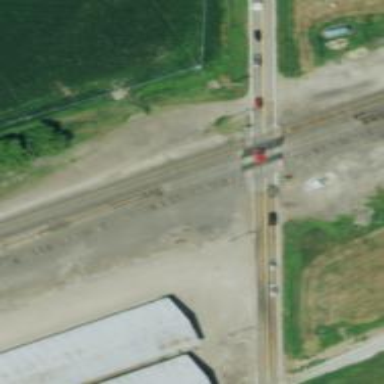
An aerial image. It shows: Railway with two tracks.